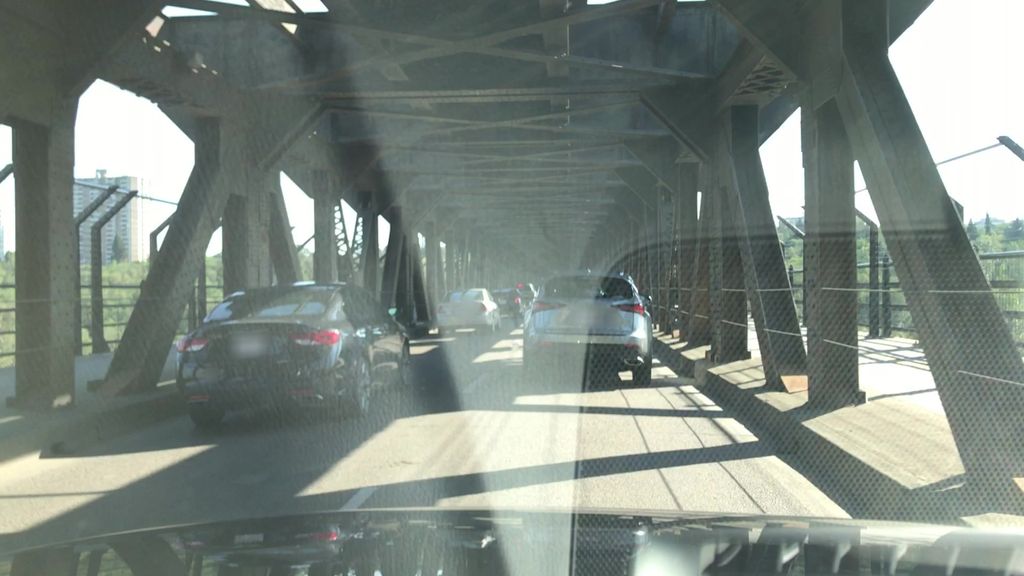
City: edmonton